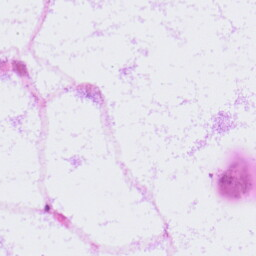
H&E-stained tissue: LymphNode